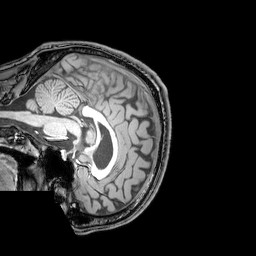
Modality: T1w
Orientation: sagittal
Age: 24
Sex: male
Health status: healthy
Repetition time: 0.081 s
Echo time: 0.037 s